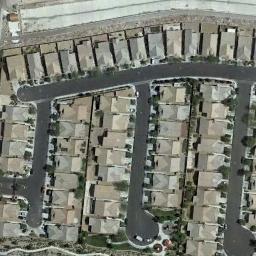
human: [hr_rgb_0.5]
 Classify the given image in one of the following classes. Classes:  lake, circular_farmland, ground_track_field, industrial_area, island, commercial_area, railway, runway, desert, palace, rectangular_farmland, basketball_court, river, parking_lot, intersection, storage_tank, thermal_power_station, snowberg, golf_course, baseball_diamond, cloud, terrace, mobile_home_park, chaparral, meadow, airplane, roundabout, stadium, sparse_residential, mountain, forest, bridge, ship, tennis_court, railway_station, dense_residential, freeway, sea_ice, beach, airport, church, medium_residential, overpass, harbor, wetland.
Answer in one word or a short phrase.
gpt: dense_residential